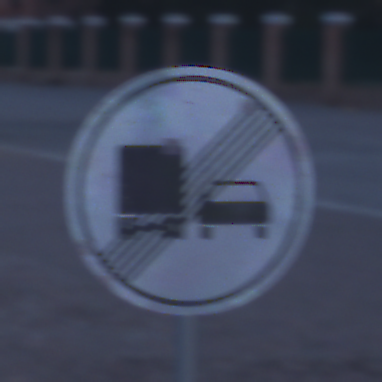
Verkehrszeichen: EndeUeberholverbotKraftfahrzeuge
Umgebung: Outdoor, Urban
Tageszeit: Dawn
Wetter: PartlyCloudy
Licht: Natural
Jahreszeit: NotSpecified
Kontrast: LowContrast